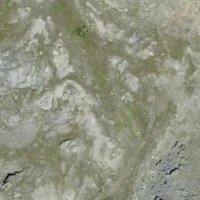
EUNIS habitat code: 48
Species observed at this site:
Saxifraga bryoides